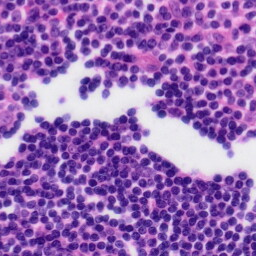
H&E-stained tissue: Tonsil